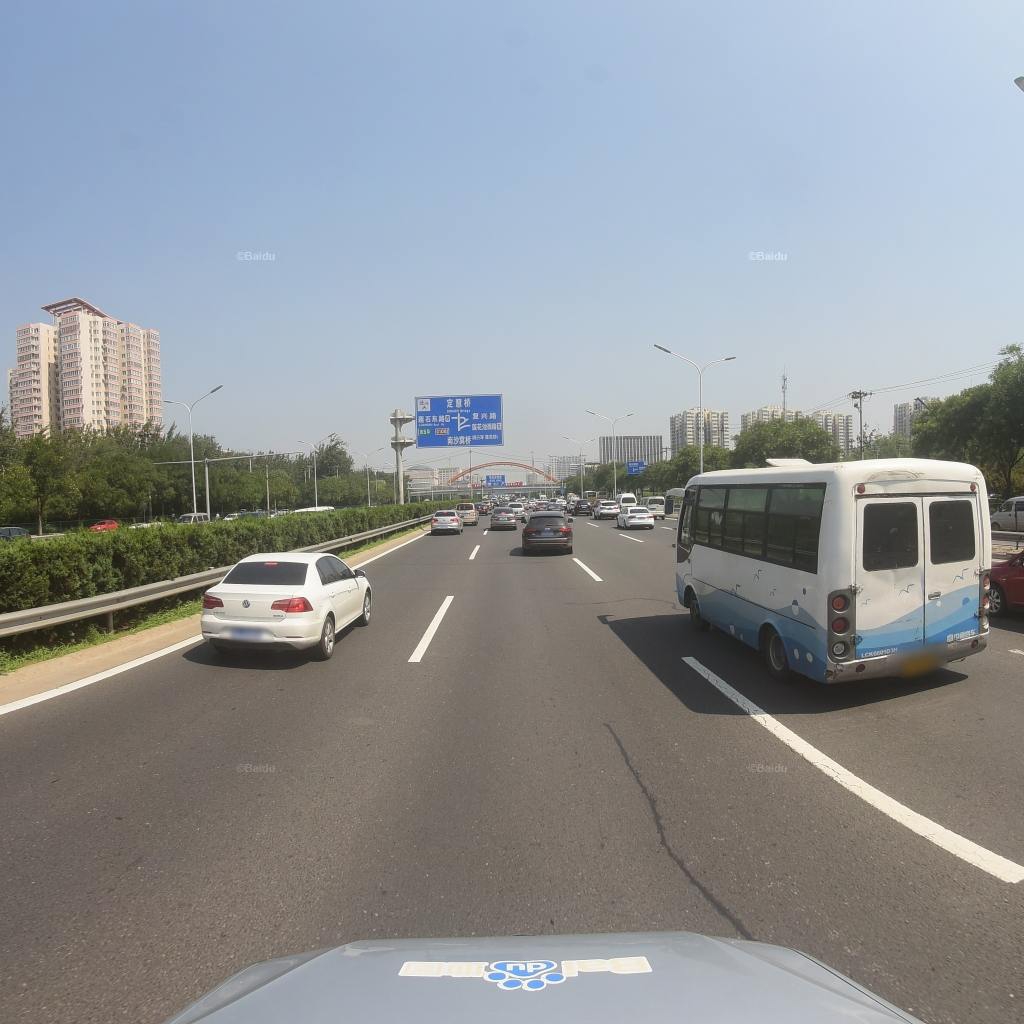
Region: Fengtai
Road damage annotations: transverse patch, longitudinal patch